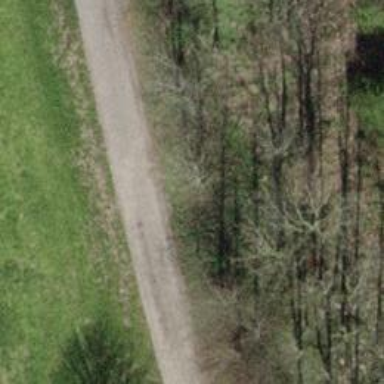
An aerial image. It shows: Gravel track with grade 3 tracktype.